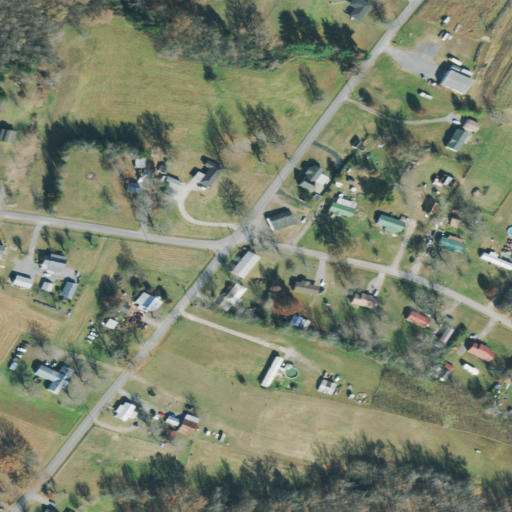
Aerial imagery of gap in Tennessee named Pettys Gap containing pasture, open development, low intensity development, deciduous forest, medium intensity development, mixed forest, and woody wetlands